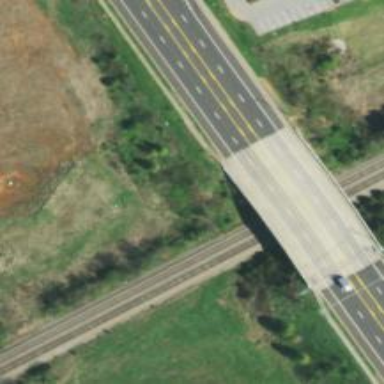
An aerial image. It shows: Man-made bridge that serves as overpass.